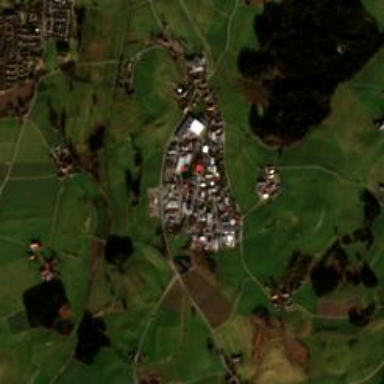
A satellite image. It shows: Village area.